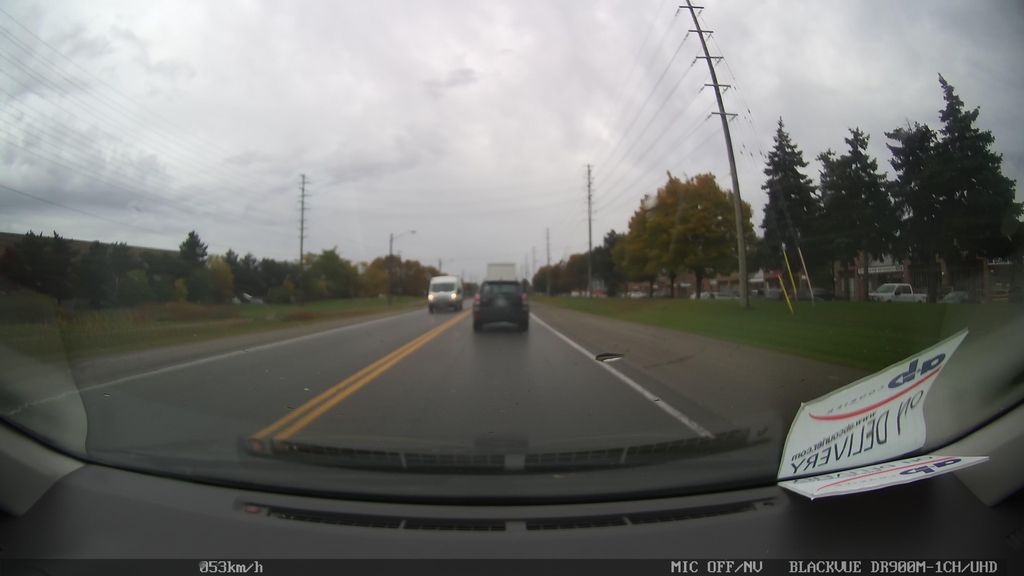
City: toronto